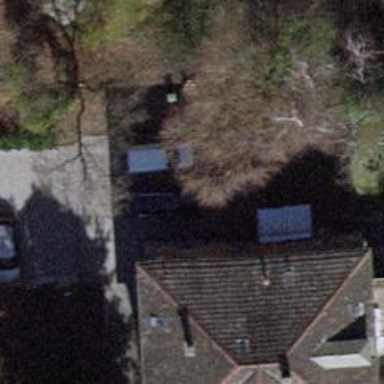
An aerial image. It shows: Driveway with surface made of sett.